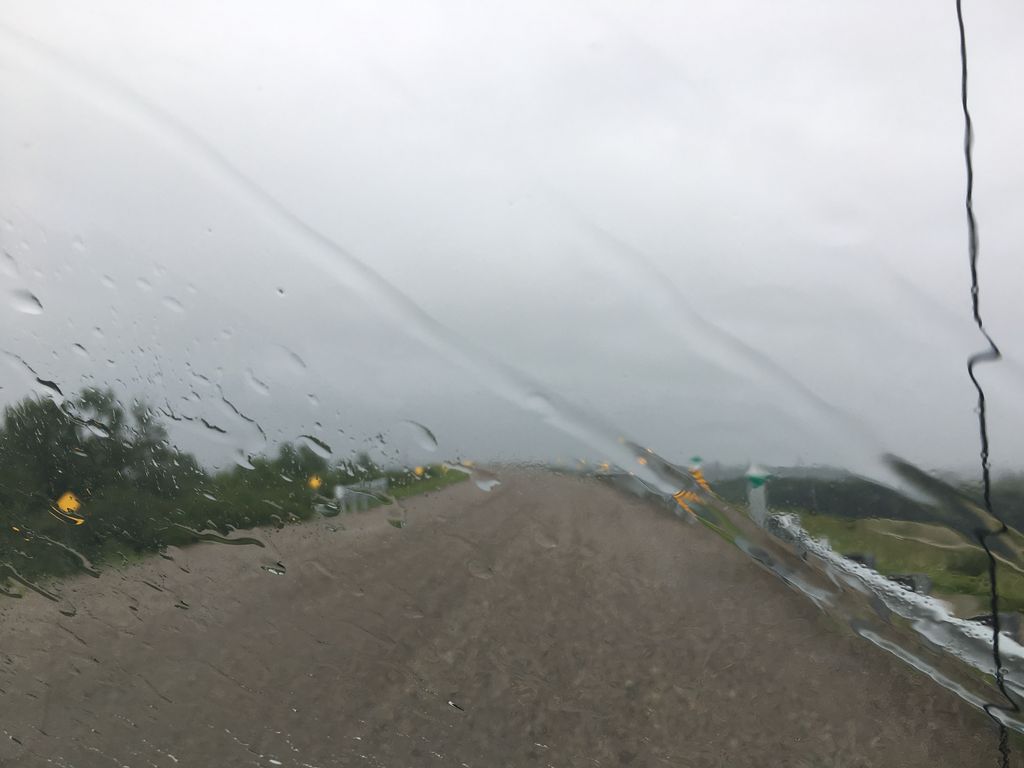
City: kitchener-waterloo